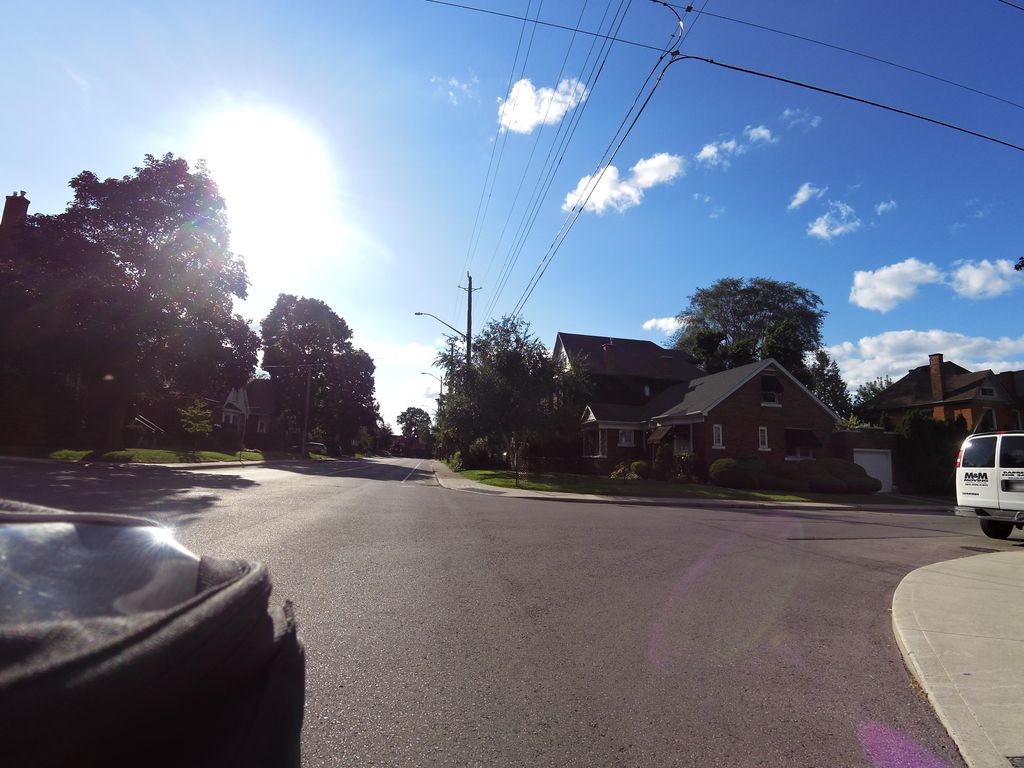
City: hamilton